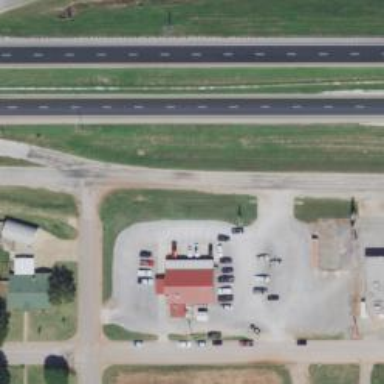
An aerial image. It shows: Asphalt road of tertiary classification with frontage road.